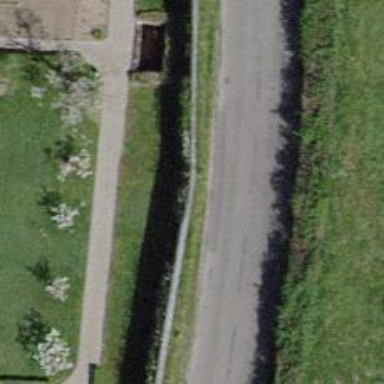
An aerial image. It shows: Wall barrier.